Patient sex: F
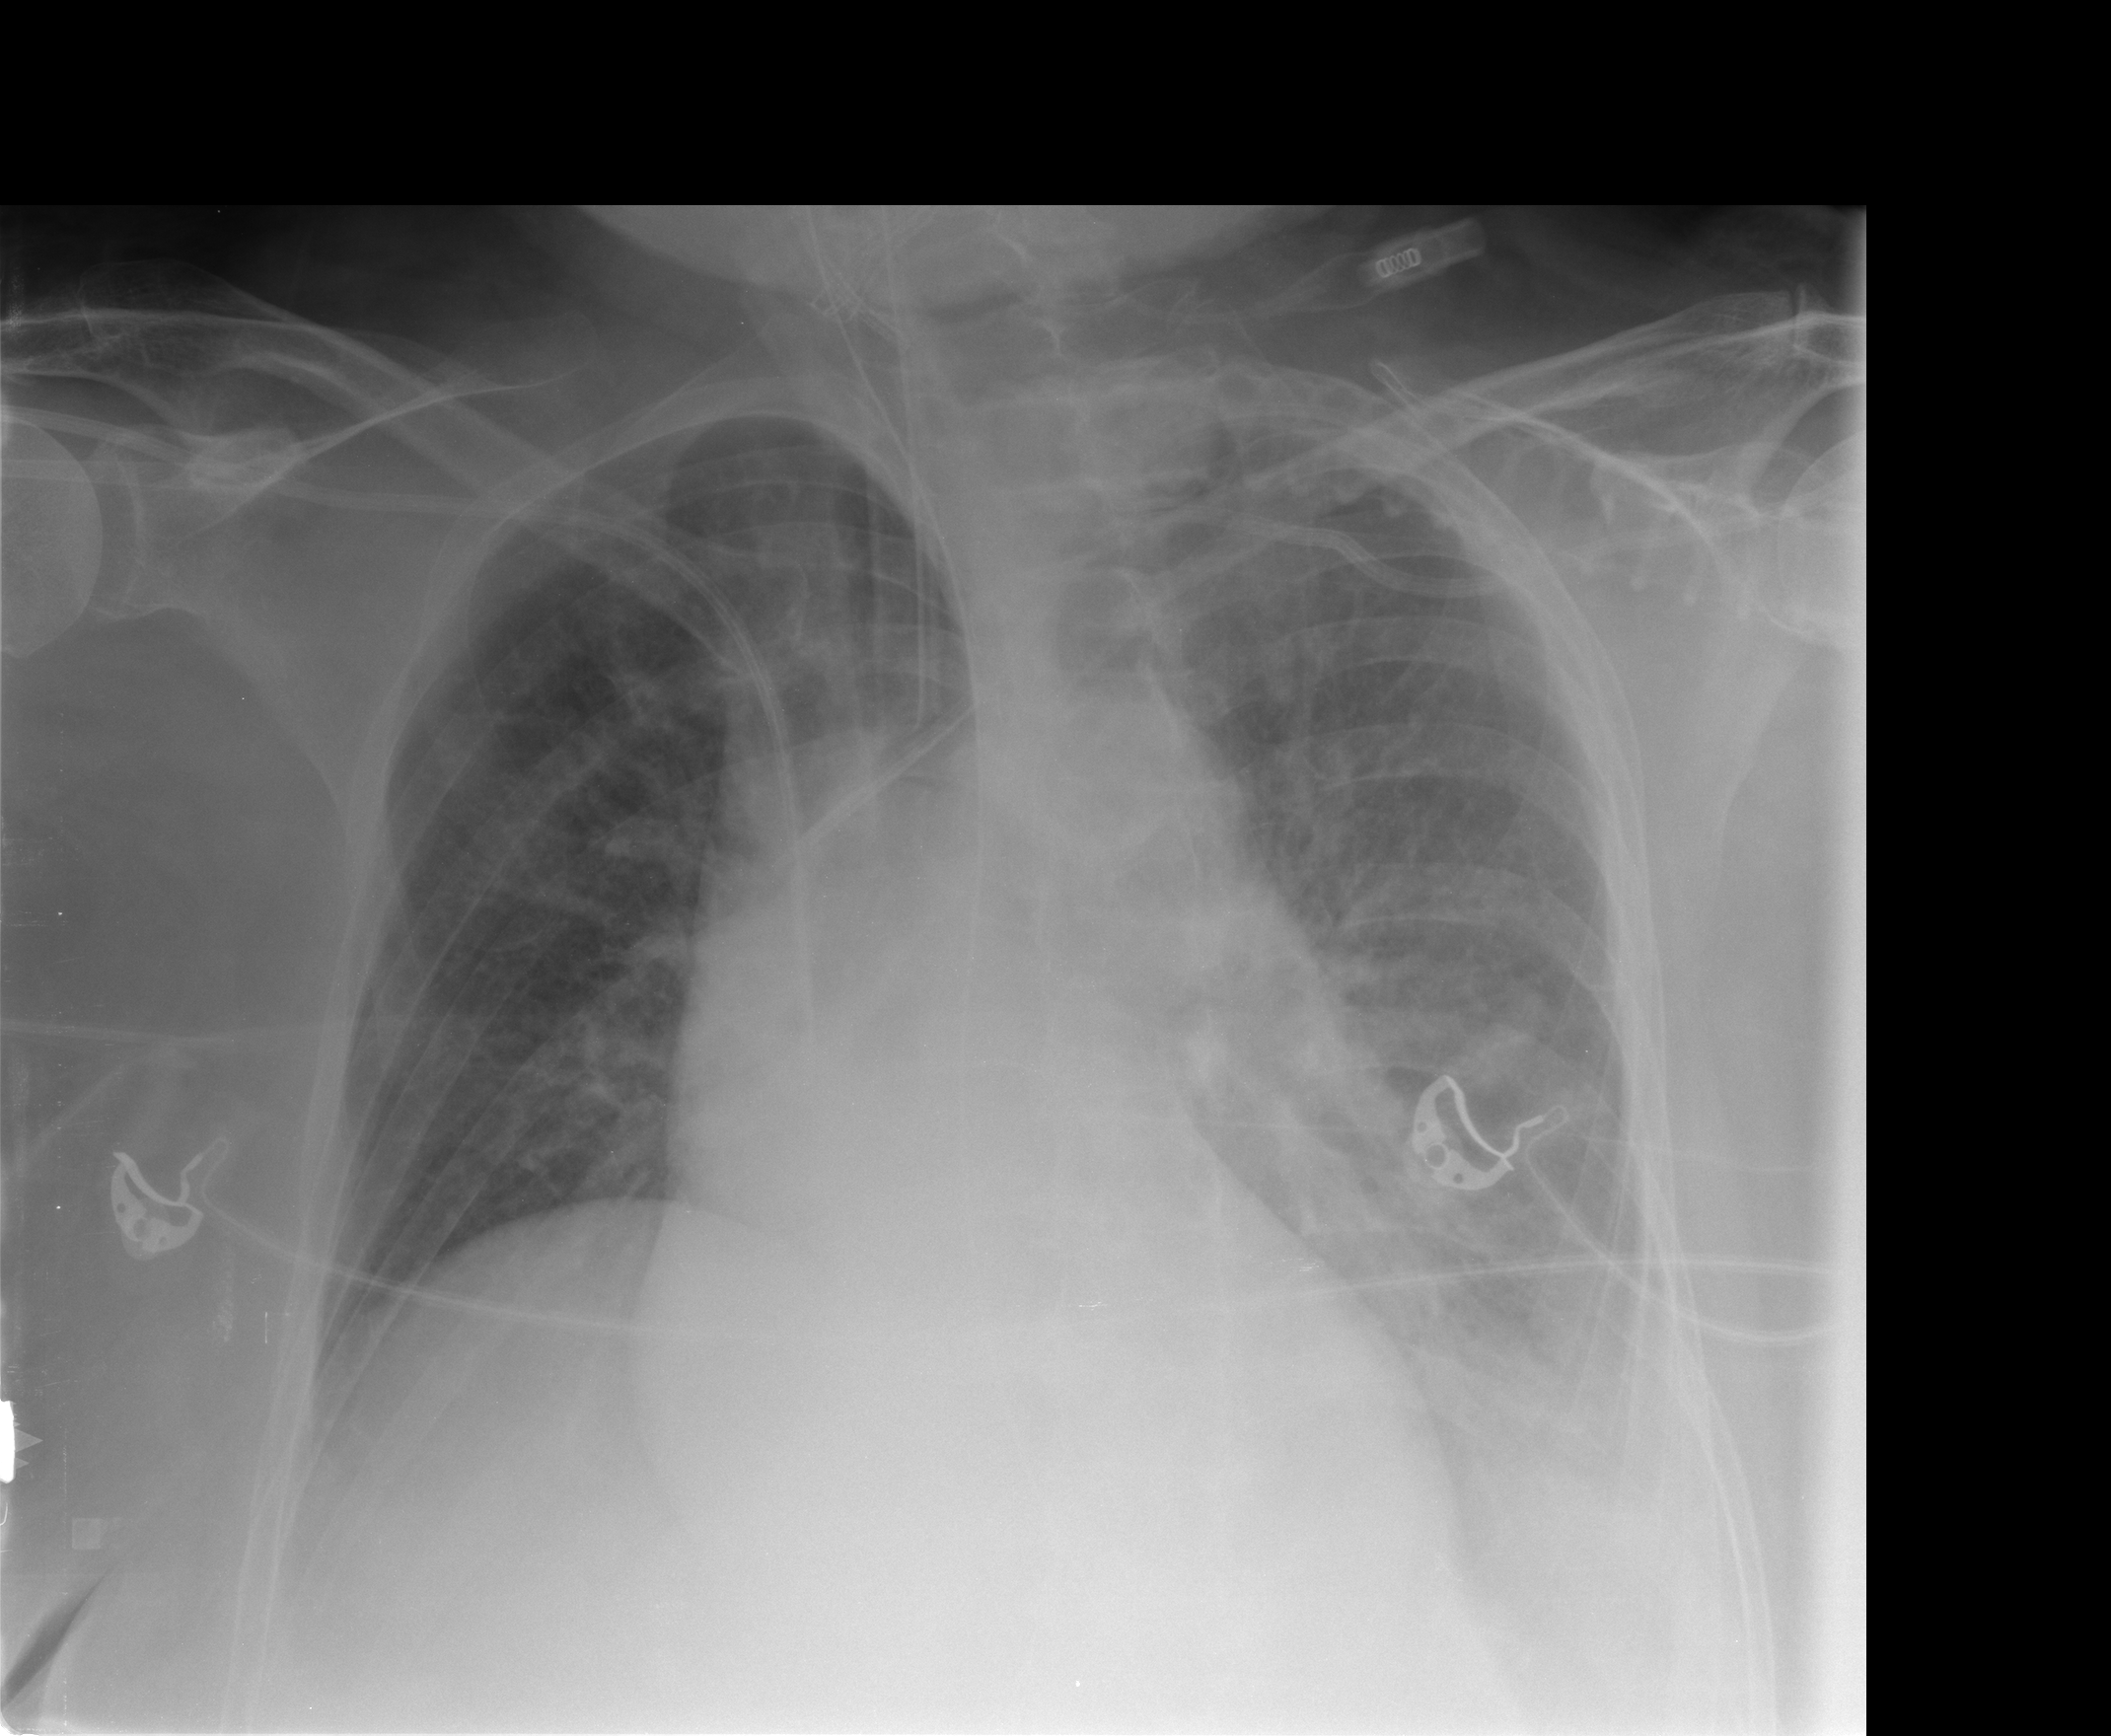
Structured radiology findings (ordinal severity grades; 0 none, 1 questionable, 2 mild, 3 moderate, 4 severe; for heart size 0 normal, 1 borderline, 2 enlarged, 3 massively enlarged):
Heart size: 0
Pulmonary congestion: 2
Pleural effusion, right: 0
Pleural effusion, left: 1
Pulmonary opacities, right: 1
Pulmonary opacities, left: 1
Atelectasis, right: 2
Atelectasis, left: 2